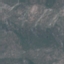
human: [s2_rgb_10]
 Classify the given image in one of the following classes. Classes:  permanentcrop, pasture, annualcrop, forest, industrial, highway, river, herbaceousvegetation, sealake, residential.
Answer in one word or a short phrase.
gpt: HerbaceousVegetation